Chest X-ray:
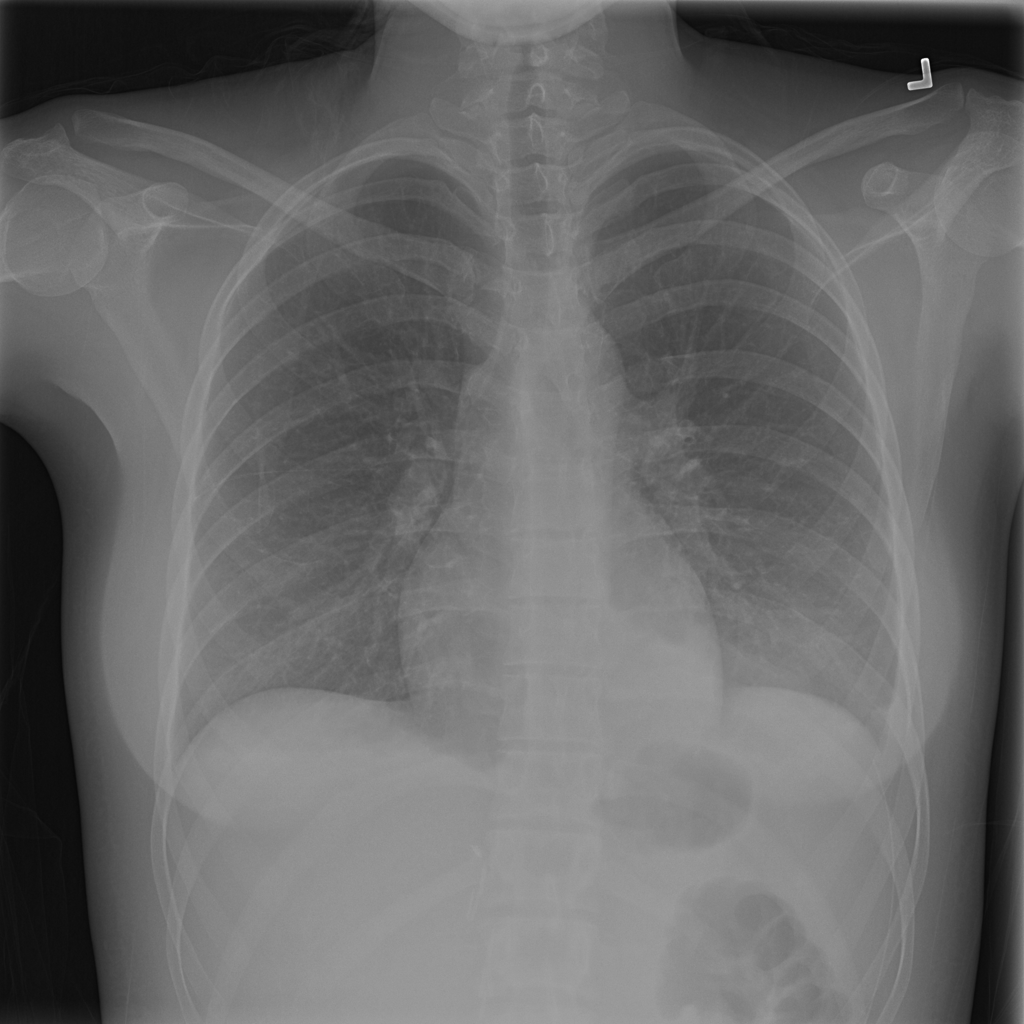
Findings: Effusion, Consolidation
No abnormal finding: no